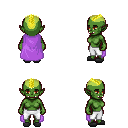
a pixel art fantasy rpg character, female body template, orc, green skin, lavender cape, white pants, gold short mohawk hairstyle, gray slippers, four views (front, back, left, right), 2x2 character sprite sheet, small pixel art, hard edges, no anti-aliasing